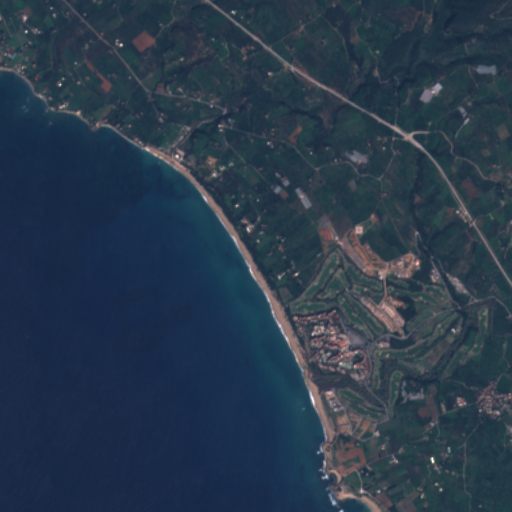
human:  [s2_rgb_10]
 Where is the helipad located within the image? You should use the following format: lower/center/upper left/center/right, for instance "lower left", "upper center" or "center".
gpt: The helipad is located in the center right of the image.
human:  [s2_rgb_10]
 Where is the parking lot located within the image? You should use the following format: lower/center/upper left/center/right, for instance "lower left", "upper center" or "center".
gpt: The parking lot is located in the lower right of the image.
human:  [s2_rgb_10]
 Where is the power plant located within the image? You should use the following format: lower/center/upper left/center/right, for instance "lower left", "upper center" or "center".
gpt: There is no power plant in the image.